Question: So I have been banging my head against a wall on this one...I am trying to publish an Azure Web Role and I have two ServiceConfiguration files:
- -
In my publish xml I have:
'''
<AzureServiceConfiguration>Cloud</AzureServiceConfiguration>
'''
So my assumption here is that when I publish it will use the Cloud cfg.
For working locally, under the emulator I have set the flag for local debugging to use Local.

However it would seem that this flag here also determines the cscfg to use for the cloud...so I am a little confused - is this the correct behavior or am I missing something? I really want to have a separate one for local as I have different values I need.
Suddenly it started to work fine today. Didn't really change anything.
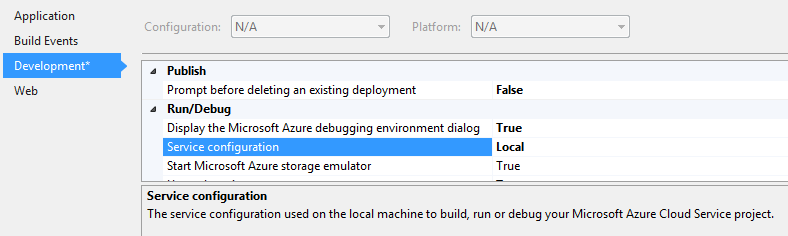
Answer: Tom, your publish XML configuration file is OK, and your publish to Azure will use the .Cloud.cscfg.
You can pick which of the configuration files you want to use when publishing (right click > Publish...), on the second screen (under Service configuration).
What you did for your local environment should work fine, and use the .Local.cscfg file.